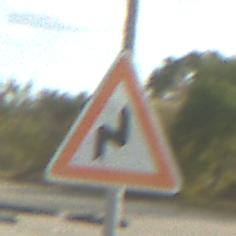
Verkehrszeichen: DoppelkurveRechts
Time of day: MorningAfternoon
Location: Outdoor (RoadRail)
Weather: PartlyCloudy
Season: NotSpecified
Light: Natural